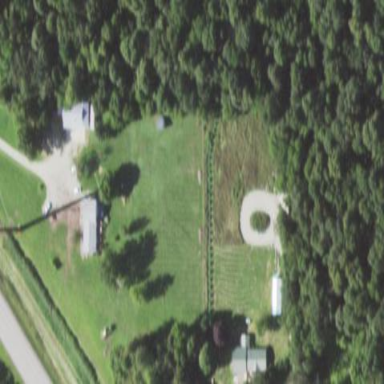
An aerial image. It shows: Farmyard area.